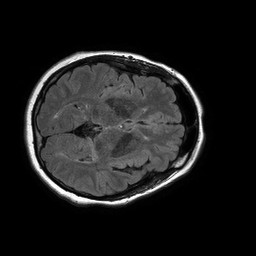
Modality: FLAIR
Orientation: axial
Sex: female
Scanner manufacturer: philips
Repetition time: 11 s
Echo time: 0.125 s